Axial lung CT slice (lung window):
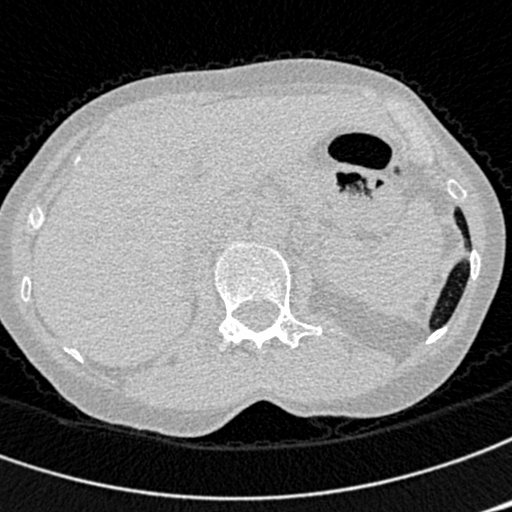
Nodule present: no